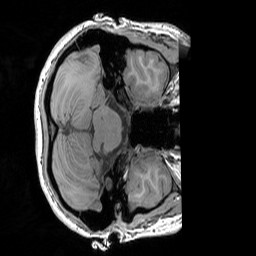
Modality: T1w
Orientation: axial
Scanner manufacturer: siemens
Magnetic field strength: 3 T
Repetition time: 1.83 s
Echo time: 0.00303 s